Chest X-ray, PA view. Patient: 37 years old, sex F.
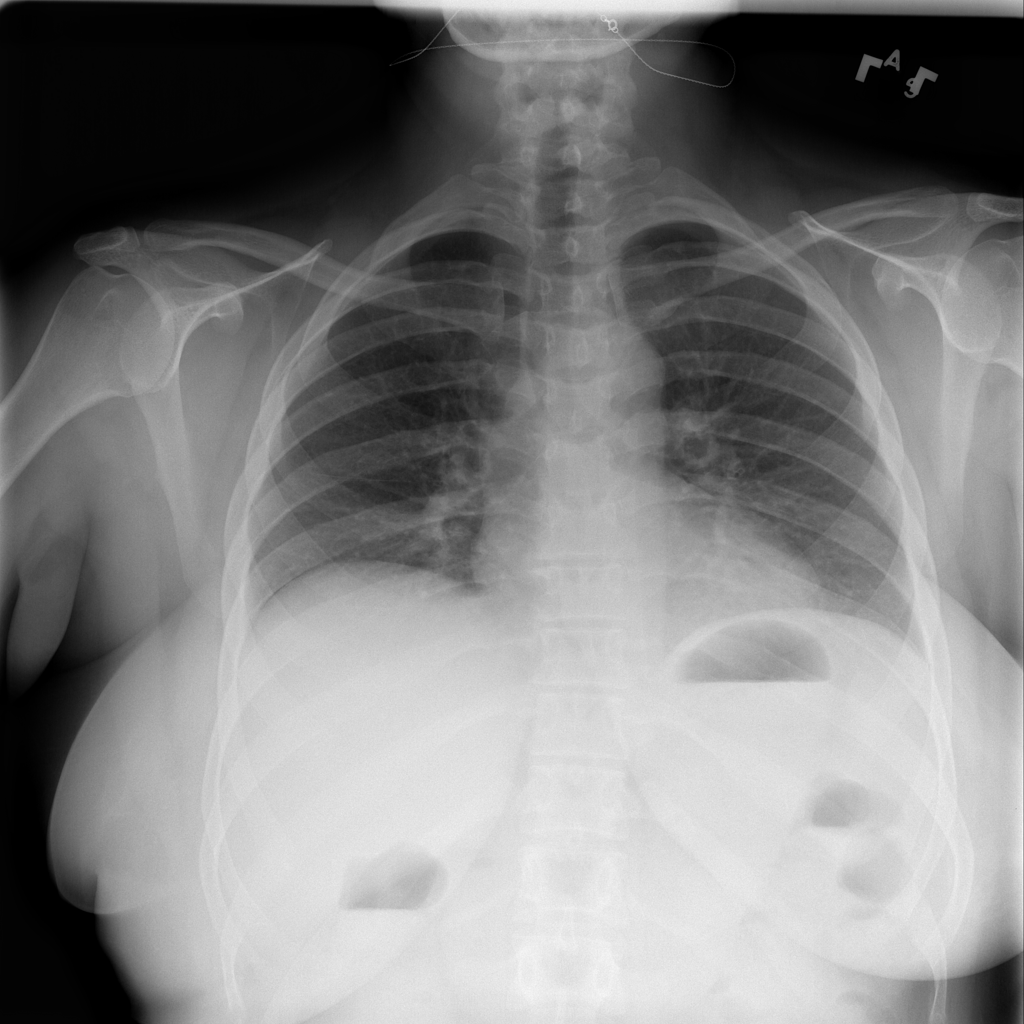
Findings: No Finding